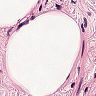
Metastatic tissue present: no